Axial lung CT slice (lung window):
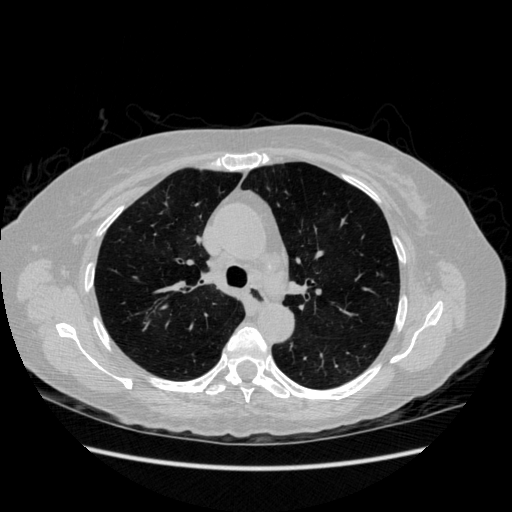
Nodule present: no